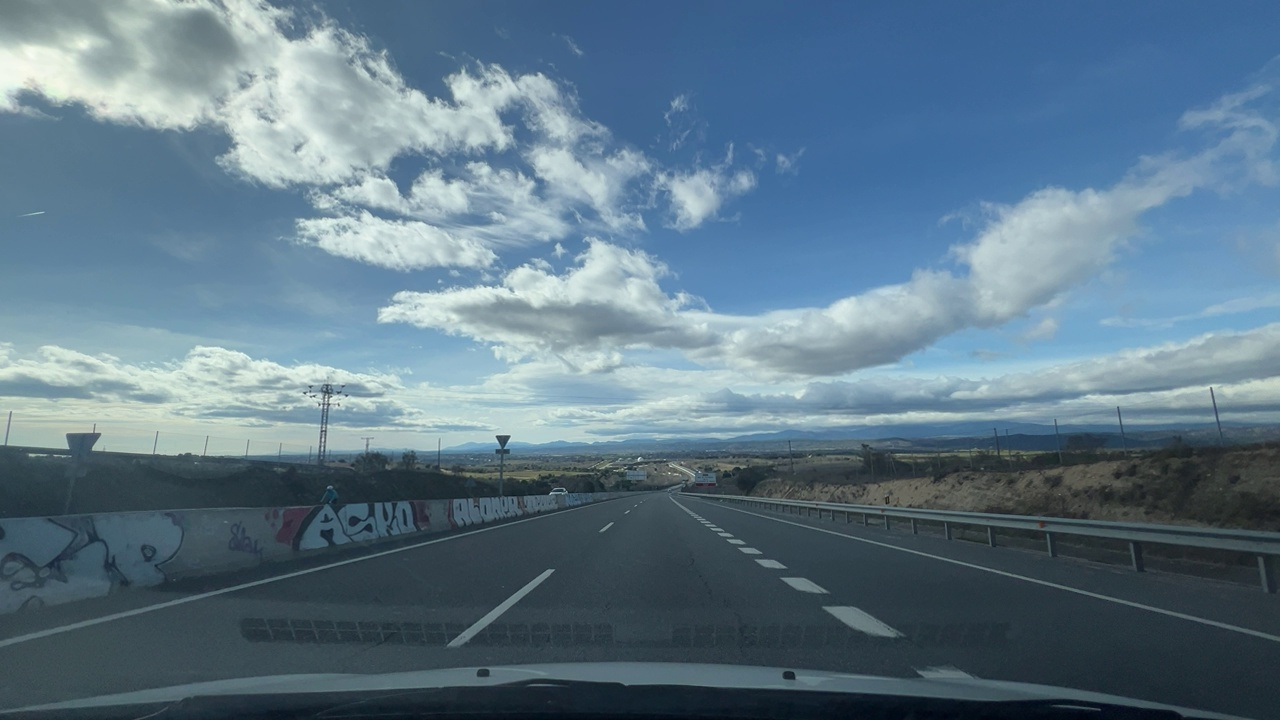
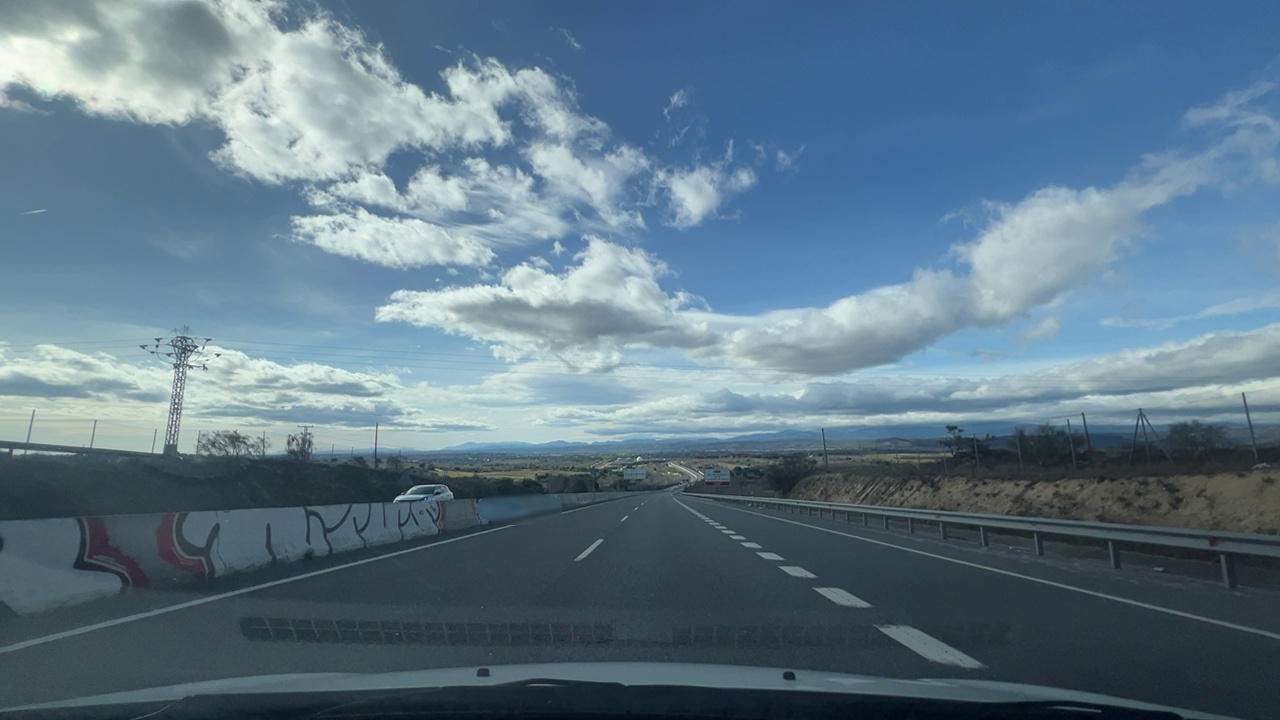
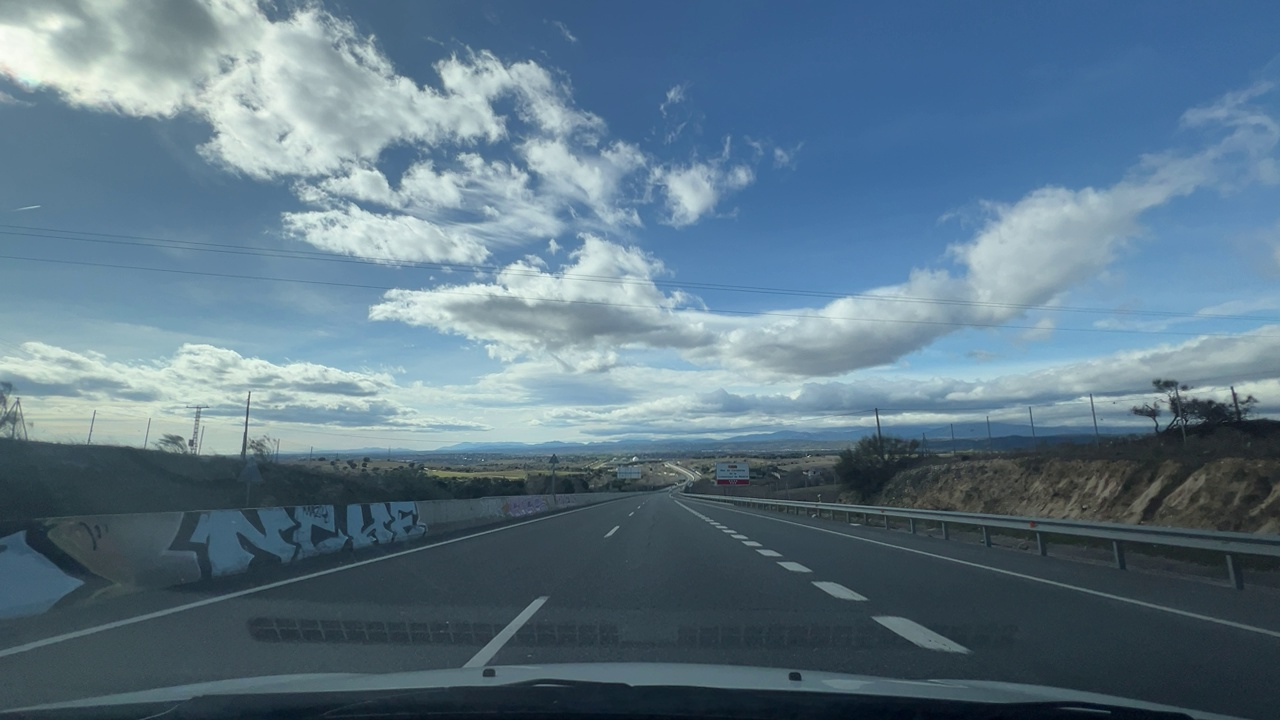
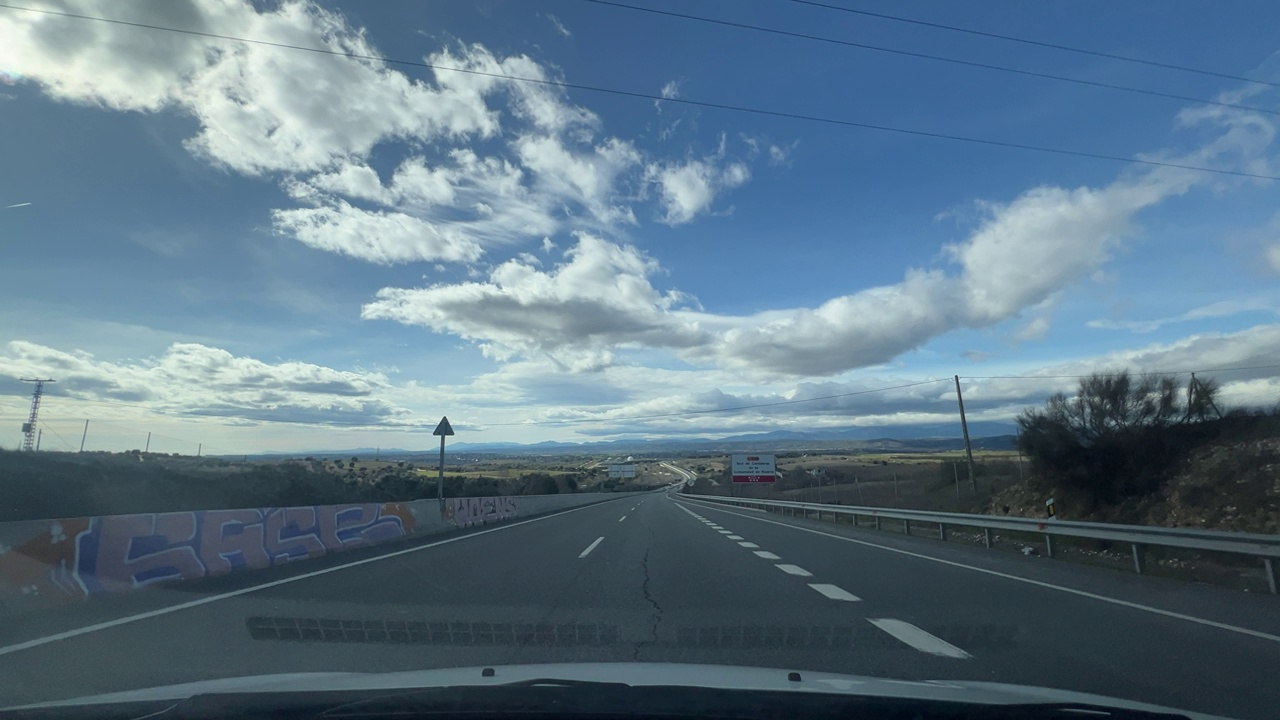
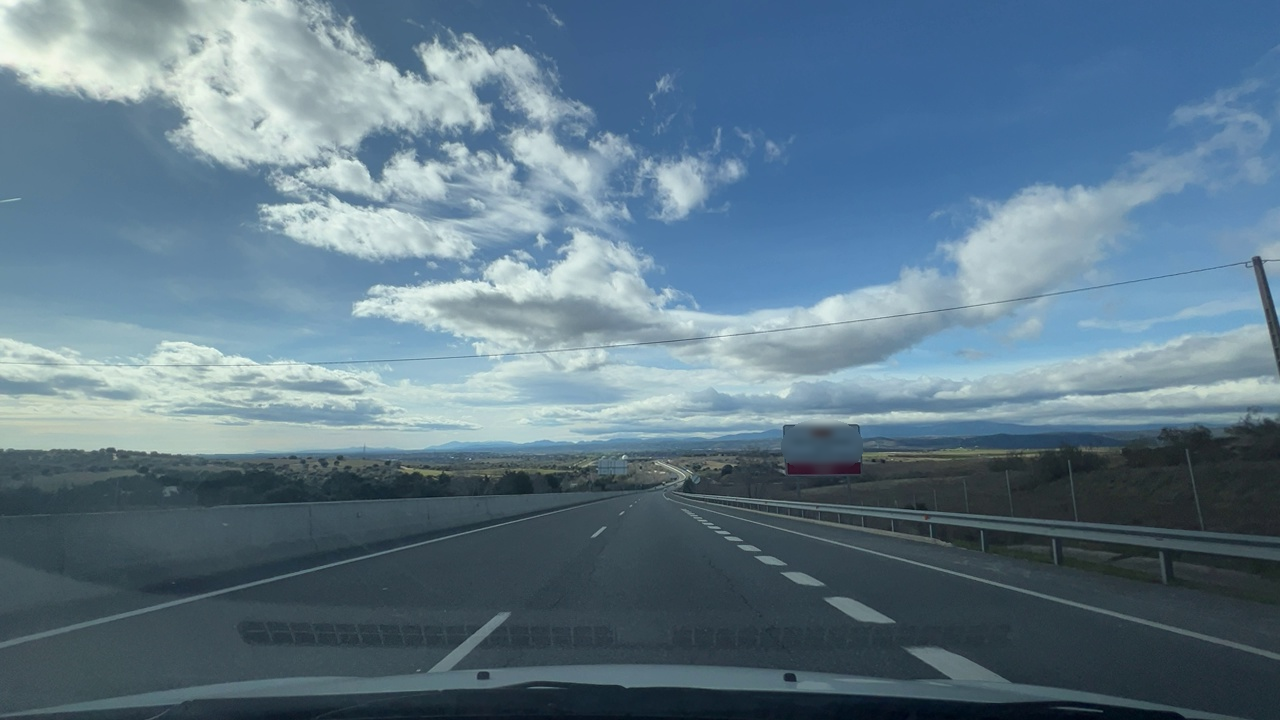
Situation: empty
Question: Is any vehicle or pedestrian crossing the path of the ego vehicle from a different direction?
Answer: No
Reasoning: There are no objects crossing the path of the ego lane

Situation: empty
Question: Is there a vehicle ahead in the ego lane traveling in the same direction as the ego vehicle?
Answer: No
Reasoning: There are no vehicles ahead of the ego vehicle

Situation: empty
Question: Is there any crossing object in the ego lane ahead?
Answer: No
Reasoning: There are no objects ahead in the ego lane

Situation: empty
Question: Are stopped vehicles present on the right adjacent side of the ego lane?
Answer: No
Reasoning: Parked vehicles are not visible along the right side of the roadway.